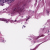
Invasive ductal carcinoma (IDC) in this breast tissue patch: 1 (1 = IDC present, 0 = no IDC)